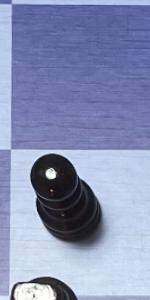
Label: Pawn_Black